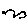
Label: bird